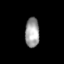
Tissue: skin
Cell type: Epithelial cells
Senescence score: 0.1938
Nuclear area (px): 417
Mean DAPI intensity: 156.561